Field crop: tomato
Growth stage: 1
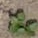
Species: solanum